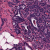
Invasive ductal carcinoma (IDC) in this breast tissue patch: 0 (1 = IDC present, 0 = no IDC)